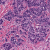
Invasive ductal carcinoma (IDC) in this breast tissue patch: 1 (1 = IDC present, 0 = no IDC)